Aerial crown-view tile of a tropical tree (Barro Colorado Island, Panama), acquired 20241112:
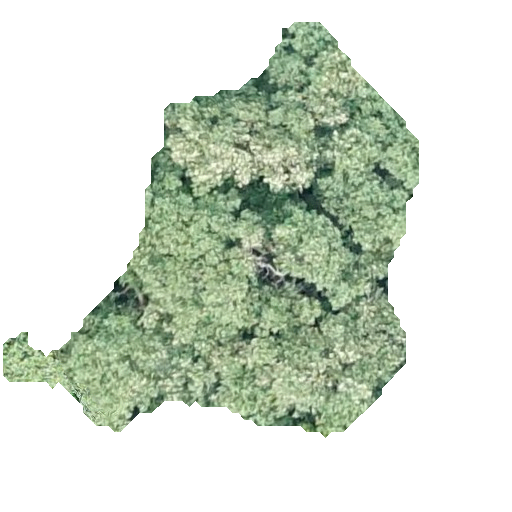
Species: Hieronyma alchorneoides
GBIF accepted scientific name: Hieronyma alchorneoides
Crown area: 151.132 m²